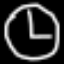
Label: clock